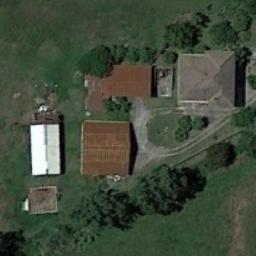
Label: residential